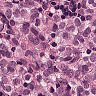
Metastatic tissue present: yes